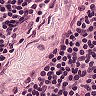
Metastatic tissue present: no